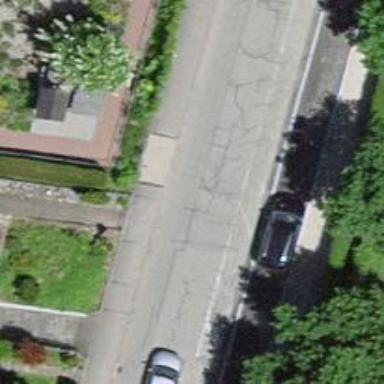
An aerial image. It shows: Diagonal street-side parking area.